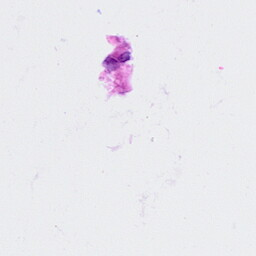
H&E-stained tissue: Cervix